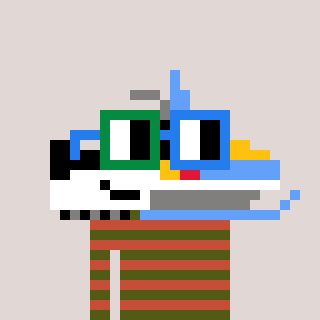
a pixel art character with square green and blue glasses, a snowmobile-shaped head and a rust-colored body on a warm background